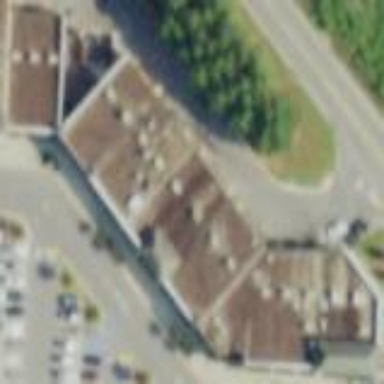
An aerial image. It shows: Retail building.